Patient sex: M
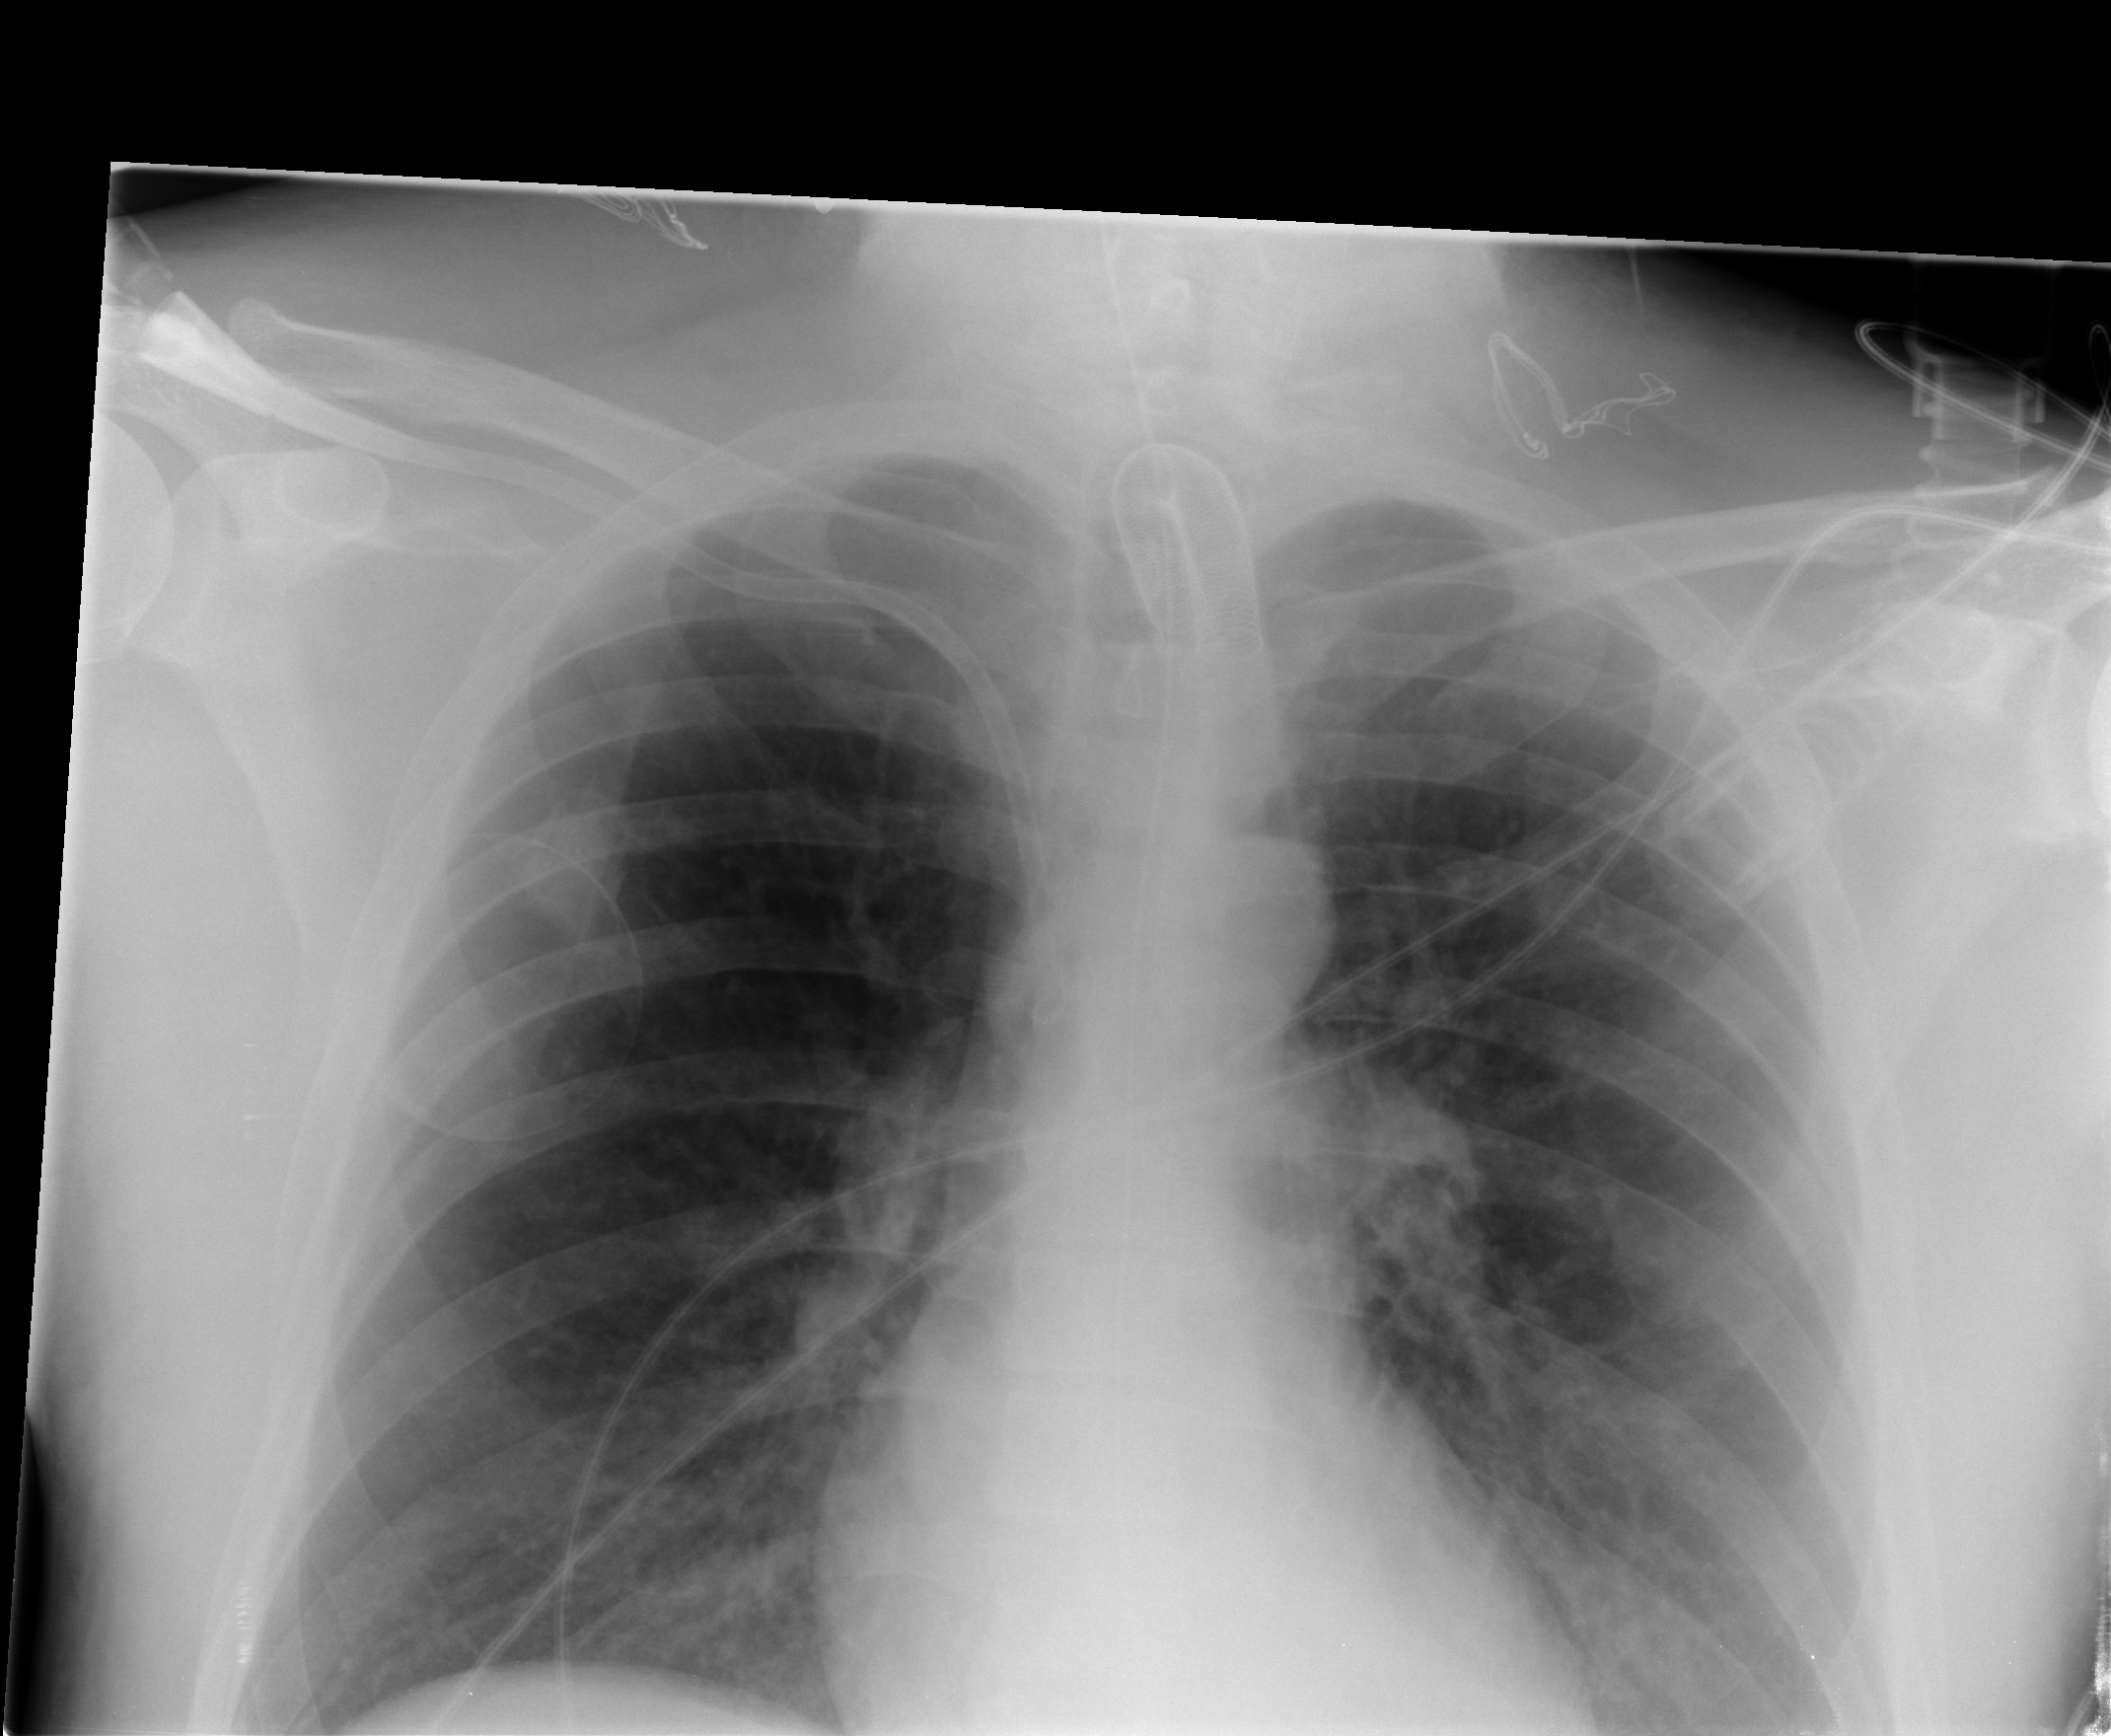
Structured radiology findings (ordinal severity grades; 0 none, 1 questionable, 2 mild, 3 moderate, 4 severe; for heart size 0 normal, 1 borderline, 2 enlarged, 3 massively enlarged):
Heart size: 1
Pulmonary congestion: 0
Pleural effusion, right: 0
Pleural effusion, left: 1
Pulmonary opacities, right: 0
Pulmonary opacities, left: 2
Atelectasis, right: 0
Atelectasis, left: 1